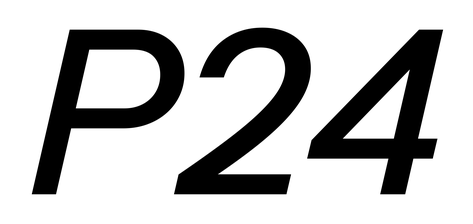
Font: InstrumentSans-Italic_Medium_Italic